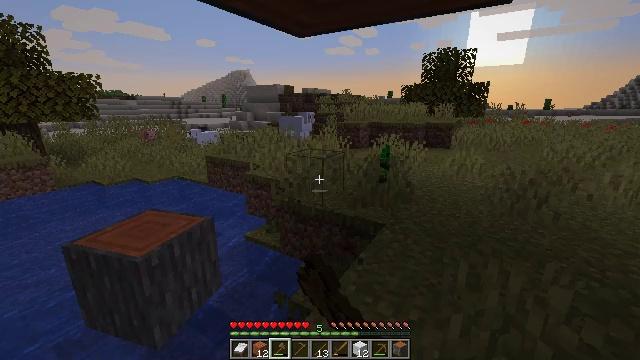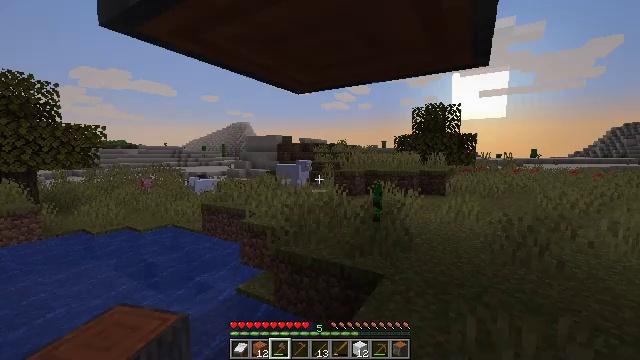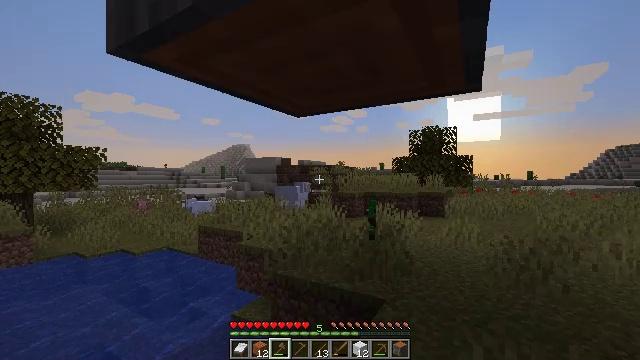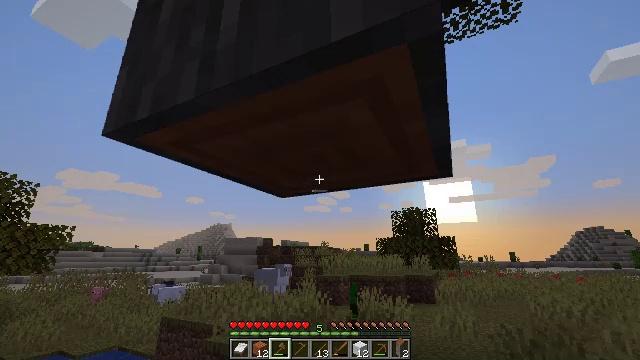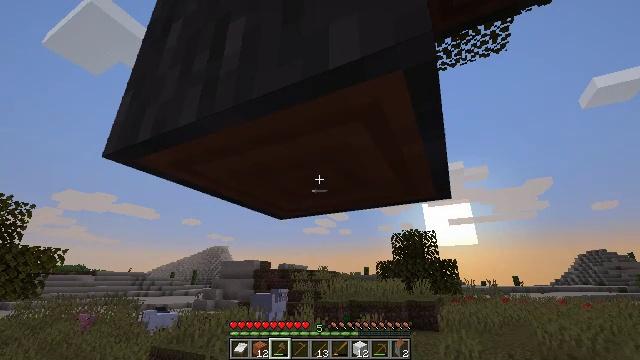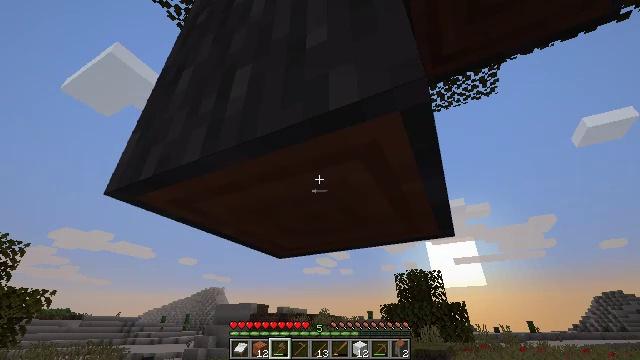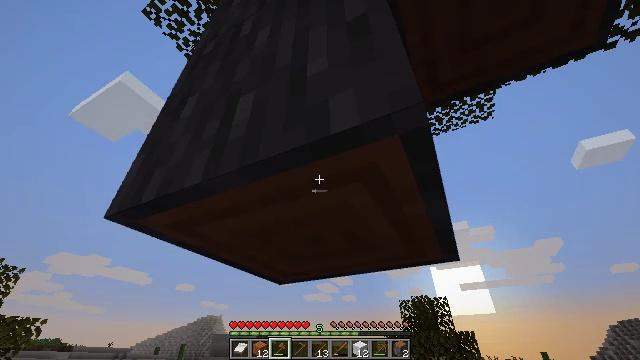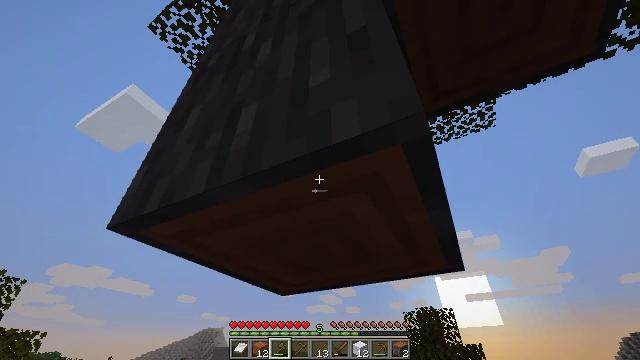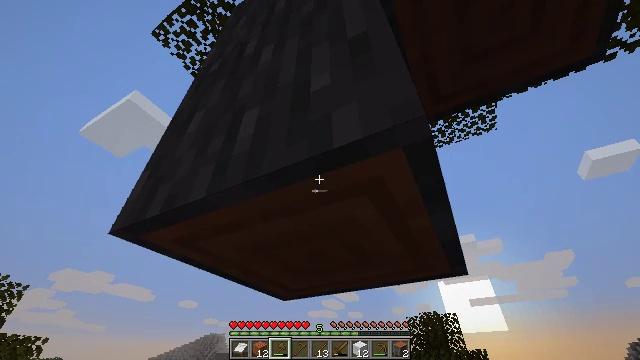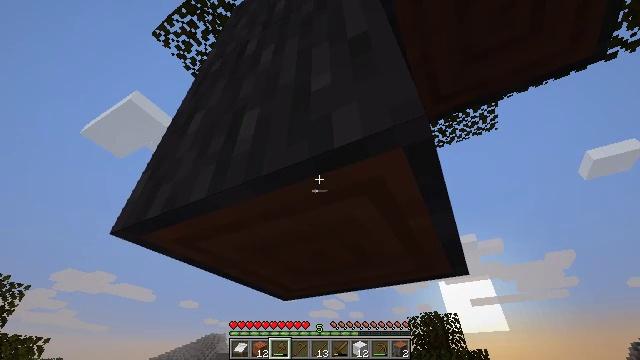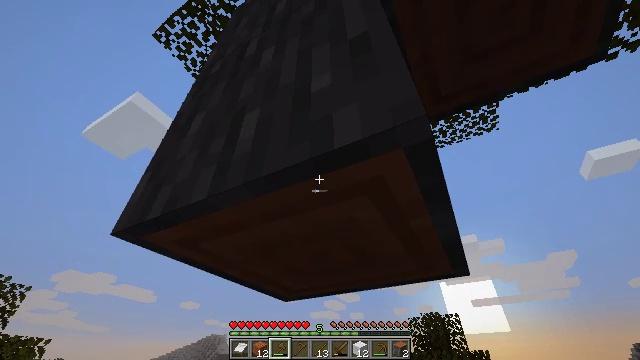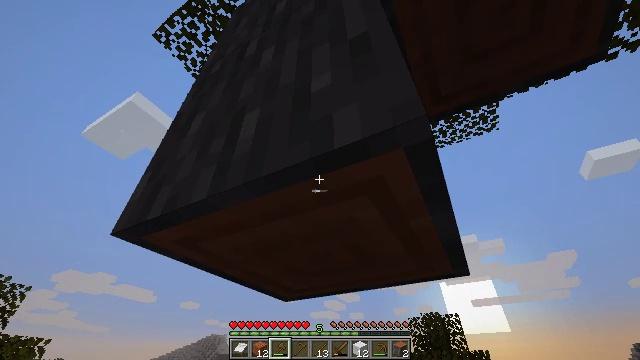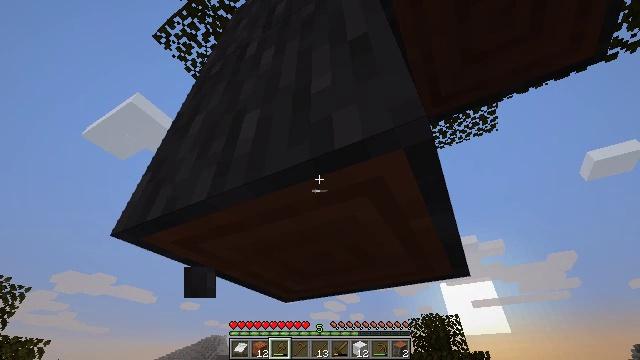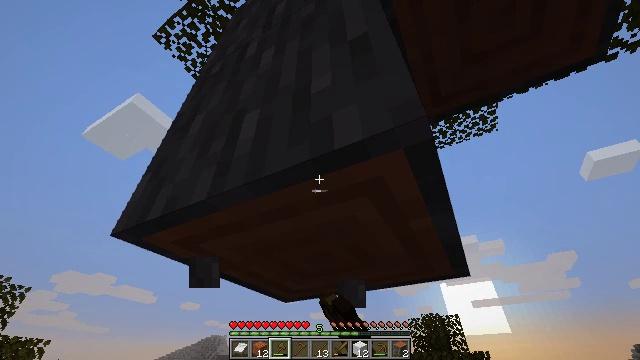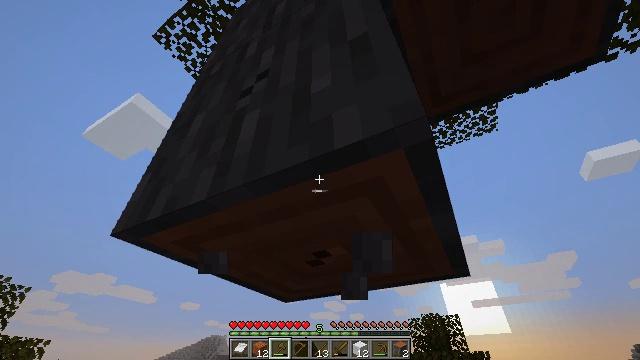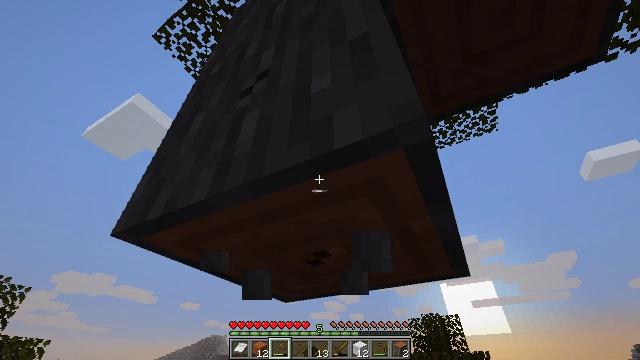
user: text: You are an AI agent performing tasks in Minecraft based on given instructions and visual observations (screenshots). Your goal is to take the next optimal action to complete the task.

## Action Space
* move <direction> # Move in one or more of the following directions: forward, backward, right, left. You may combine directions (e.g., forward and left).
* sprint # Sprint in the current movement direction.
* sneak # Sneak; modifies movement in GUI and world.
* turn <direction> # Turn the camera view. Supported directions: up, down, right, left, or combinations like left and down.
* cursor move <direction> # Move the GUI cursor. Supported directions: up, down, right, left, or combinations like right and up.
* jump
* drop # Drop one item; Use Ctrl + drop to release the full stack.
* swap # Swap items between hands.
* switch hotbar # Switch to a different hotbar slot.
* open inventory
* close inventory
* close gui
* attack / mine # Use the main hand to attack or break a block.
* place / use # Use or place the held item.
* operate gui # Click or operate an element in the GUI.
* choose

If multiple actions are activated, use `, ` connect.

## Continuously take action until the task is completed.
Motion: motion action
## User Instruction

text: Gather the acacia log for building.
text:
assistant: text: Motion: turn up
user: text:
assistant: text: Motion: turn up
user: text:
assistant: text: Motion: turn right and up
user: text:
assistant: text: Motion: turn up
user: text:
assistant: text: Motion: turn up
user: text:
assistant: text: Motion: turn up
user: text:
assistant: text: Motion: turn up
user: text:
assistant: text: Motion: no_op
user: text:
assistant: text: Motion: no_op
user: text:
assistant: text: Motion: no_op
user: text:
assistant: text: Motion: no_op
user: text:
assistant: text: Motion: attack / mine
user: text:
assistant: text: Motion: attack / mine
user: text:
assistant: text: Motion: attack / mine
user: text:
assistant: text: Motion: attack / mine
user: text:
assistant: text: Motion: attack / mine
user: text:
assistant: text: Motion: attack / mine
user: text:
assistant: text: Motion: attack / mine
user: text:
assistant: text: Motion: attack / mine
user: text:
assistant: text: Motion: attack / mine
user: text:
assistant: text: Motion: attack / mine
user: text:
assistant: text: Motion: attack / mine
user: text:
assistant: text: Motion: attack / mine
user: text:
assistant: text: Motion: attack / mine
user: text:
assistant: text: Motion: attack / mine
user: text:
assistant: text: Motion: attack / mine
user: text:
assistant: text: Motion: attack / mine
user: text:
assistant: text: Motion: attack / mine
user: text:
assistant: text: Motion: turn up, attack / mine
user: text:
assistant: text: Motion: attack / mine